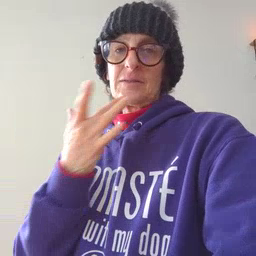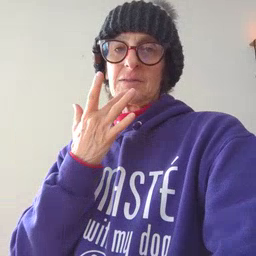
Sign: taste